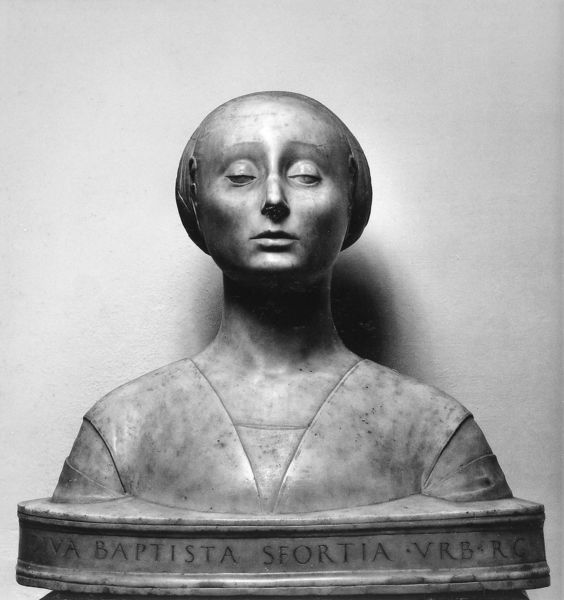
Titel: Büste der Battista Sforza
Künstler: Francesco Laurana
Institution: Florenz, Bargello
Schlagwörter: kopf, weiß, ausschnitt, frau, haar, kleid, mund, nase, schwarz, stirn, haube, hemd, augen, gesicht, sockel, stein, hals, auge, haare, front, schultern, skulptur, klar, schrift, streng, büste, bildhauerei, bronze, glatt, plastik, geschlossen, foto, schwarzweiß, text, hohe stirn, frontalansicht, kühl, latein, umschrift, skulpteur, frauenbüste, vorn, geschicht, baptista, sfortia, sforza